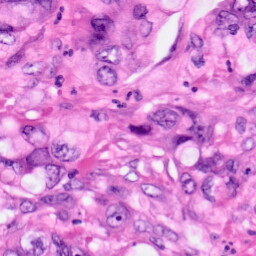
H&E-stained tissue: Pancreatic